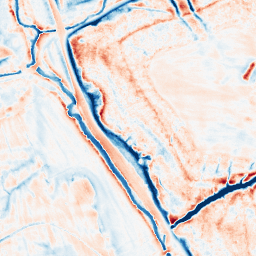
Category: edge_preserving
Decomposition family: anisotropic_diffusion
Decomposition parameters: iterations: 50
kappa: 30
gamma: 0.2
Upsampling method: edge_directed
Upsampling parameters: scale: 2
Upsampling scale: 2